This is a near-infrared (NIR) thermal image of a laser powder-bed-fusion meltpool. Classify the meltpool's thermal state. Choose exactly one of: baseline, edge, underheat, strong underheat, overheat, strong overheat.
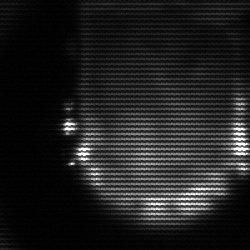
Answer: baseline